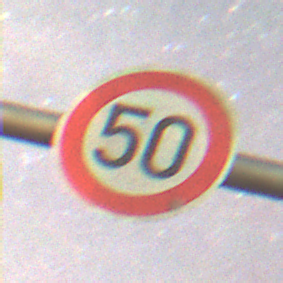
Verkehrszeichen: Geschwindigkeit50
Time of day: Night
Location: Outdoor (Suburban)
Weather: Clear
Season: NotSpecified
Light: Artificial